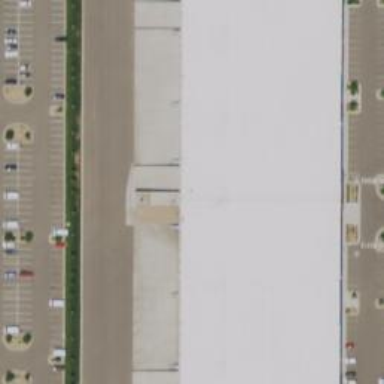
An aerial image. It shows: Commercial building.